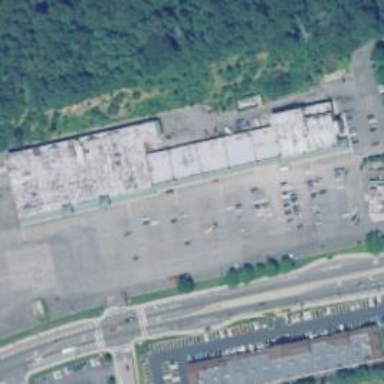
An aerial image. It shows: Retail building.